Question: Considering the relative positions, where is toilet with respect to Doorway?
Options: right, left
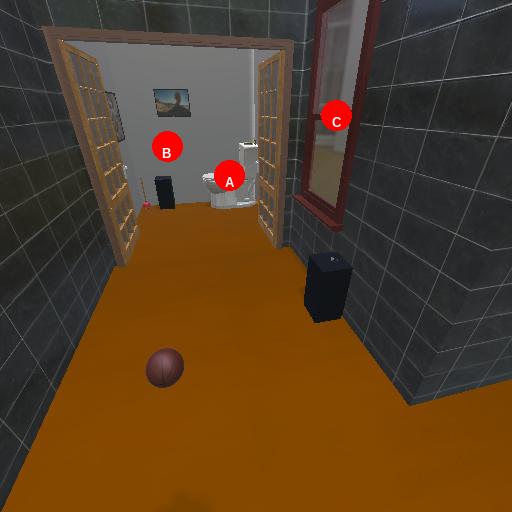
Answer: right